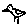
Label: bird